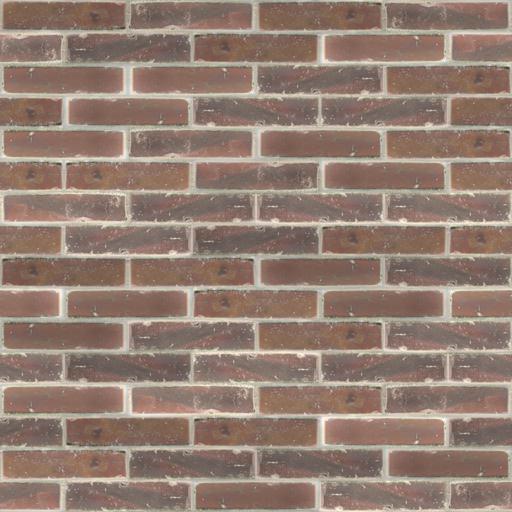
Tags: brick bricks brown wall